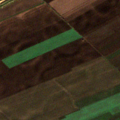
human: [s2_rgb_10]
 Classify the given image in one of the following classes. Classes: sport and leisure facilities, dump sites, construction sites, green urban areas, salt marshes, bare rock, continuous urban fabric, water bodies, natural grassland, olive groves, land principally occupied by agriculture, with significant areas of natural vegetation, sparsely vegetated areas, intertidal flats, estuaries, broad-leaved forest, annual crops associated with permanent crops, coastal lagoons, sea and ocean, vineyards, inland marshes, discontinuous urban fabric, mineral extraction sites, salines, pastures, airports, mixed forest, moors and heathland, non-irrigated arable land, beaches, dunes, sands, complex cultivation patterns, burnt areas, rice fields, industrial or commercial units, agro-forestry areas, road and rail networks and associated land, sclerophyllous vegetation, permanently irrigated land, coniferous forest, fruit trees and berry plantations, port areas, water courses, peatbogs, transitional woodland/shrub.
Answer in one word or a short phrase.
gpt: non-irrigated arable land